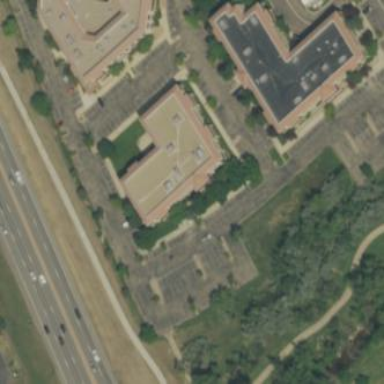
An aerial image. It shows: Office building.